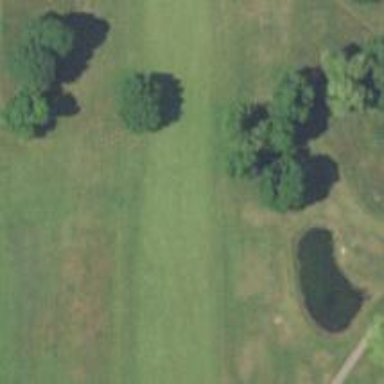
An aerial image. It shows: Golf hole.